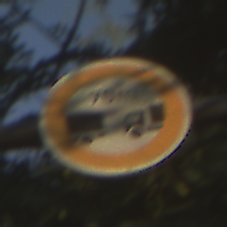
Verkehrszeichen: VerbotUnterschreitenMindestabstand
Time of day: SunriseSunset
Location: Outdoor (Suburban)
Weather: Clear
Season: NotSpecified
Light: Natural